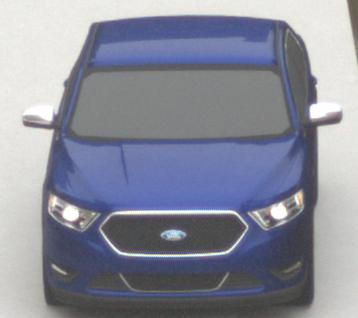
Make: Ford
Model: Taurus
Detailed model: SHO
Model produced from: 2012
Model produced until: 2019
Doors: 4
Color: blue
Road condition: dry road
Daytime: midday
Contrast: low contrast